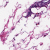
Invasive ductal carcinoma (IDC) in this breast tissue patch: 0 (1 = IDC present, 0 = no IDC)